Question: Given some known input values and observed outputs, determine how many possible combinations exist for the unknown inputs that would produce the same outputs.
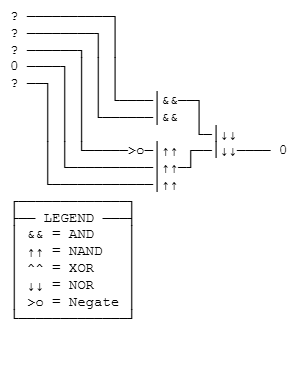
Answer: 16